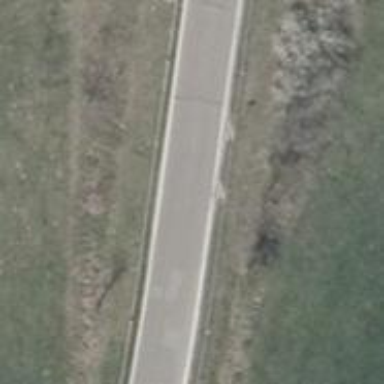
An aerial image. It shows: Secondary road.